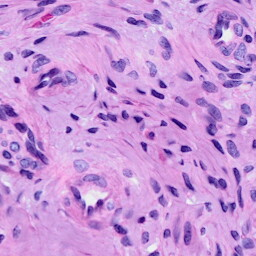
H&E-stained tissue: Cervix